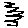
Label: zigzag